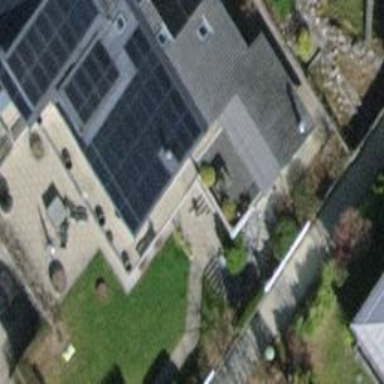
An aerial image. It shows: Solar power generator with photovoltaic panels.